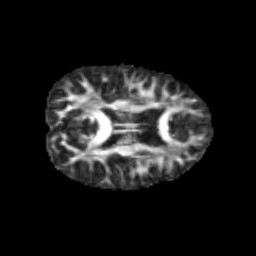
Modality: FA
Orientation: axial
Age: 11
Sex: male
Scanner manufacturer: siemens
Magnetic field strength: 3 T
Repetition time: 3.8 s
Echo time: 0.07 s